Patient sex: M
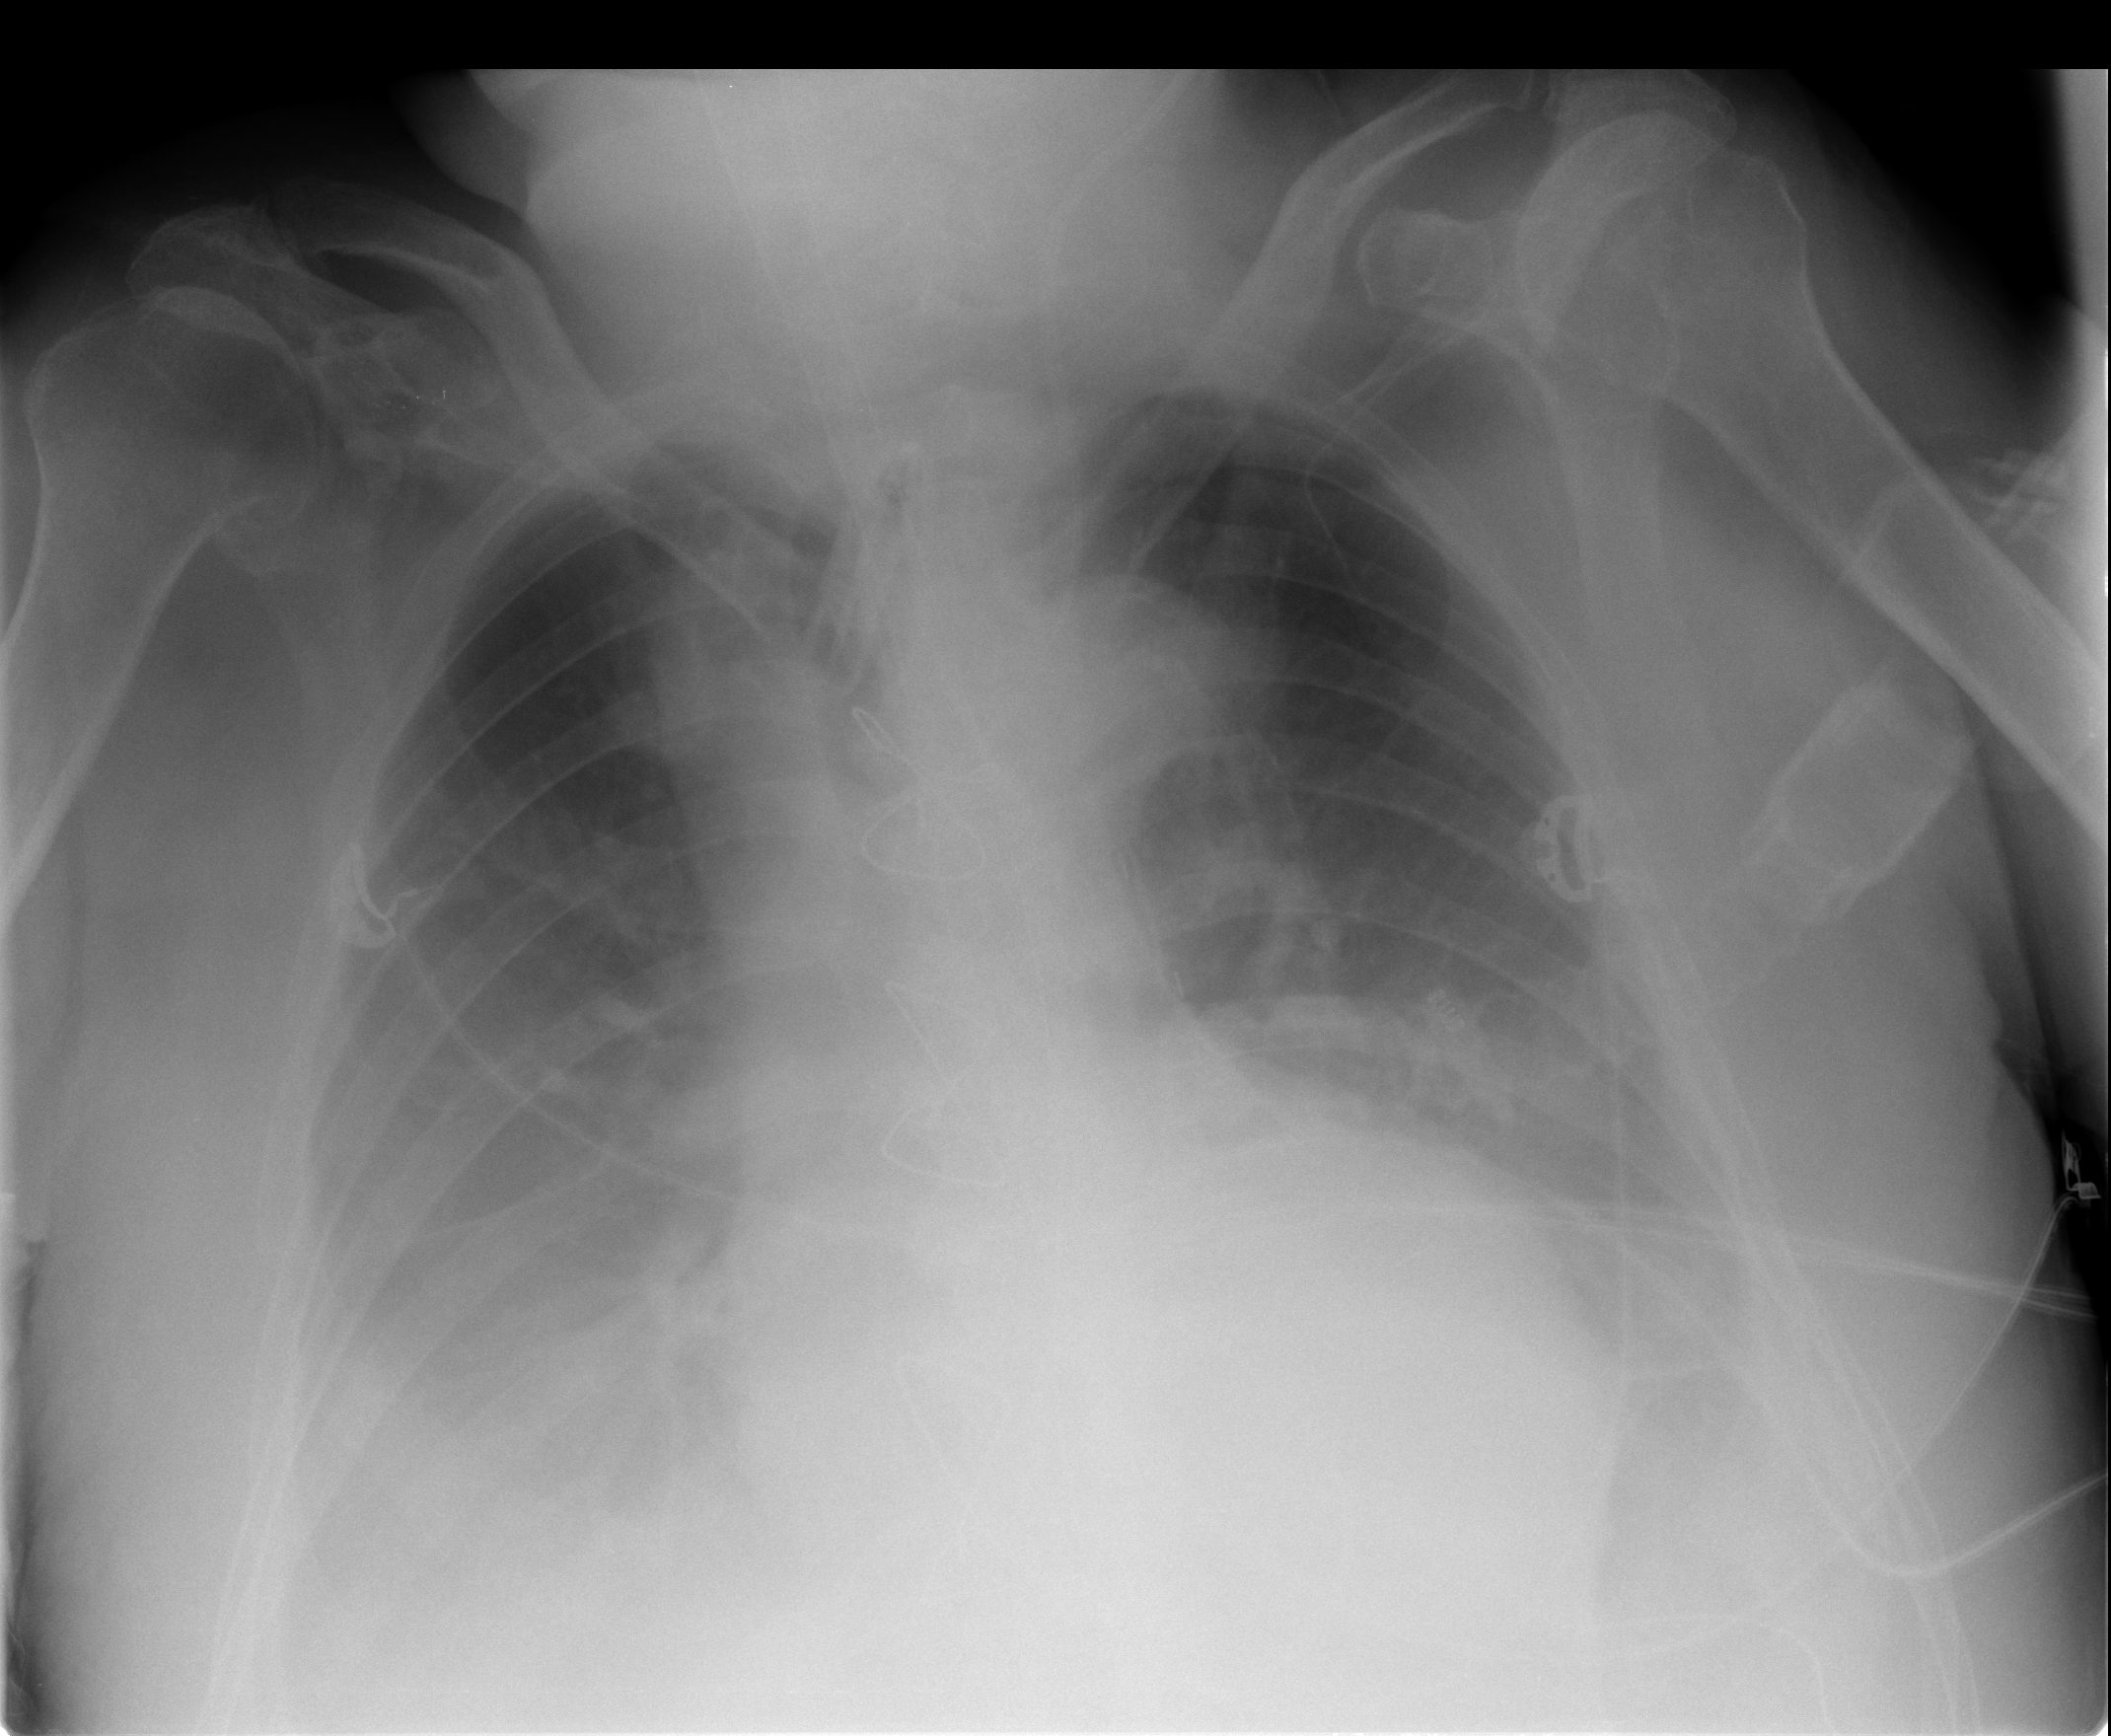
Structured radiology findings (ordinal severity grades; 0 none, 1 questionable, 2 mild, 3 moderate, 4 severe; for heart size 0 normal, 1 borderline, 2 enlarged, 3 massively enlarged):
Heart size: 2
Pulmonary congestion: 2
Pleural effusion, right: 2
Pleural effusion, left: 2
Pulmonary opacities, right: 0
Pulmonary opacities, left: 0
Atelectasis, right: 2
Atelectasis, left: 2